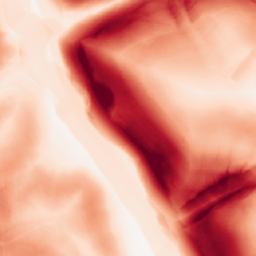
Category: morphological
Decomposition family: morphological_gradient
Decomposition parameters: size: 15
shape: diamond
Upsampling method: area
Upsampling parameters: scale: 2
Upsampling scale: 2